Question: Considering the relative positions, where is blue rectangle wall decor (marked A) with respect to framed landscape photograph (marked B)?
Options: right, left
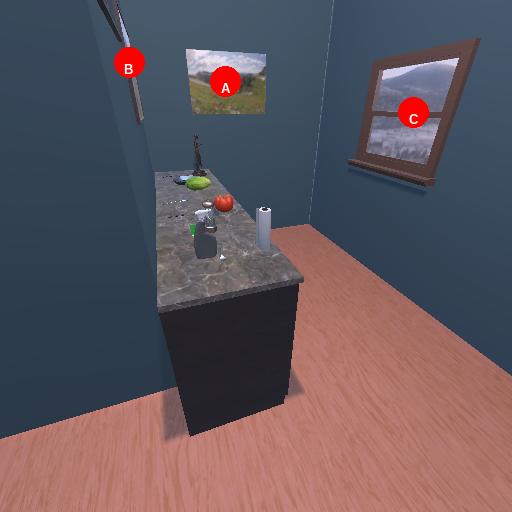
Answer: right